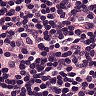
Metastatic tissue present: no